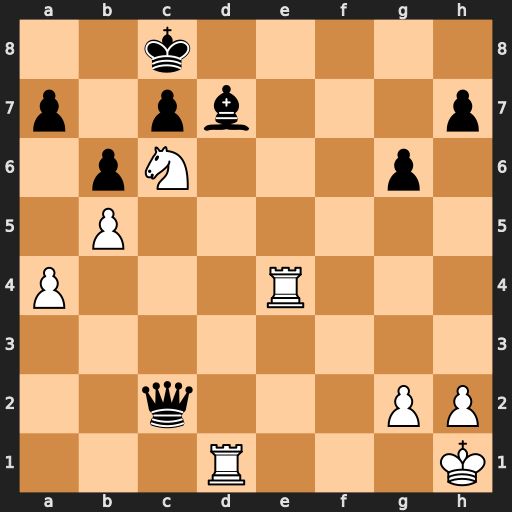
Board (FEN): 2k5/p1pb3p/1pN3p1/1P6/P3R3/8/2q3PP/3R3K
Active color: w
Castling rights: -
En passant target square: -
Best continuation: Re8+ Bxe8 Rd8+ Kb7 Rb8#